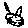
Label: cat